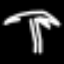
Label: palm tree